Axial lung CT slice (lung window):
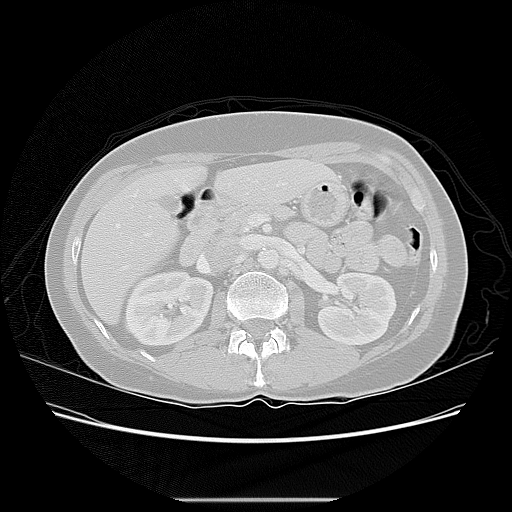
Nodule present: no